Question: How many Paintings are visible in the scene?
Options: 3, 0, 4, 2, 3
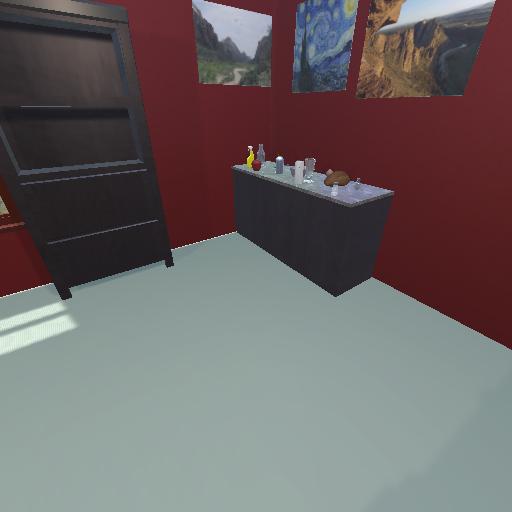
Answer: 3